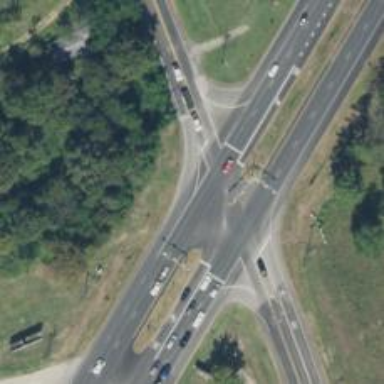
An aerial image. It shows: Trunk link highway.